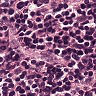
Metastatic tissue present: yes